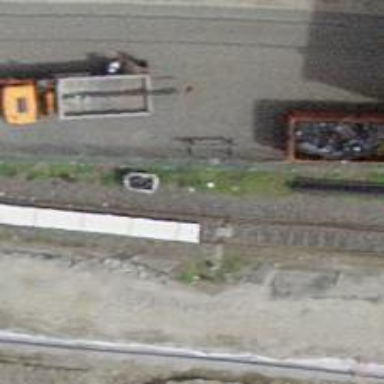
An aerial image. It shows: Railway switch.